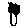
Label: flower